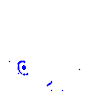
Particle: kaon